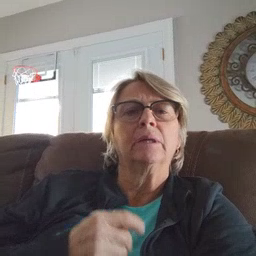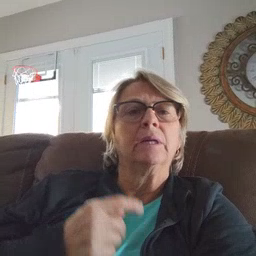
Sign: hungry